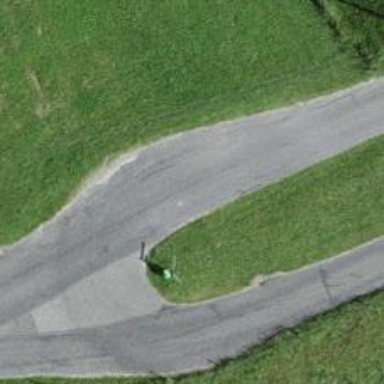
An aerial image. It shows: Passing place on the road.